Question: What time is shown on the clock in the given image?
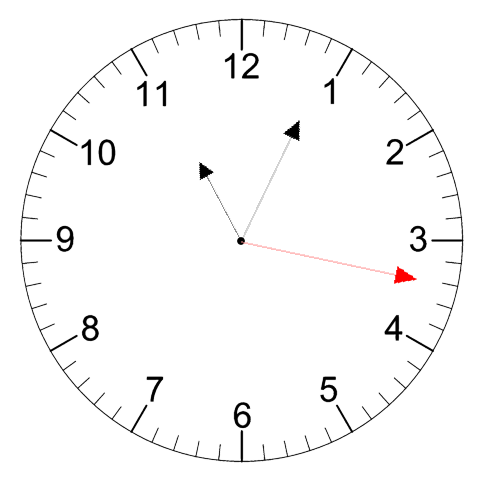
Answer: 11:04:17